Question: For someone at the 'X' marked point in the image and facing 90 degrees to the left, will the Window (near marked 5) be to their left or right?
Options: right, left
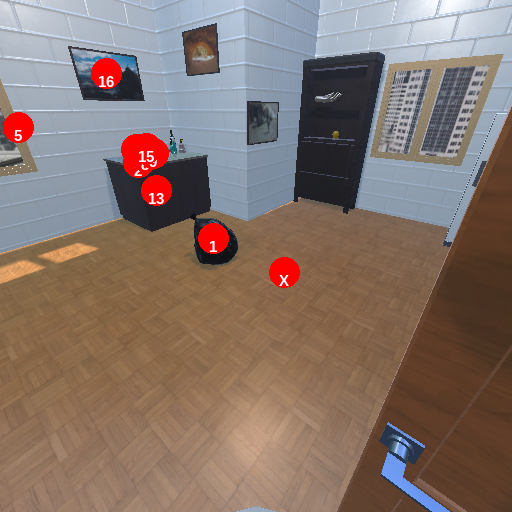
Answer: right